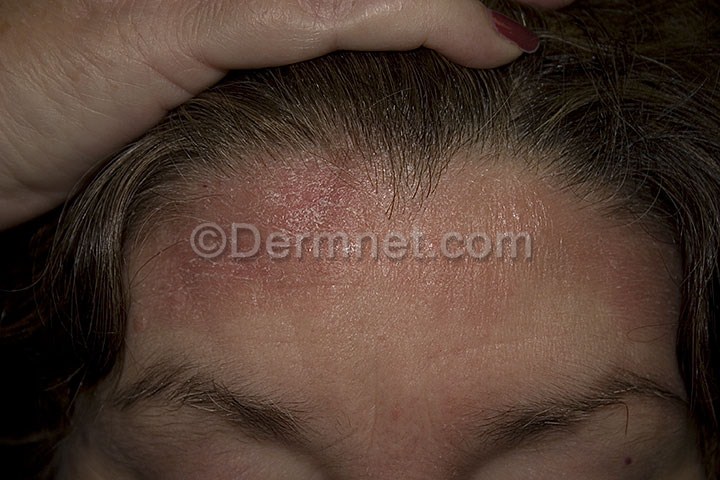
Disease: Psoriasis pictures Lichen Planus and related diseases